Field crop: maize
Growth stage: 2
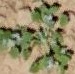
Species: chenopodium